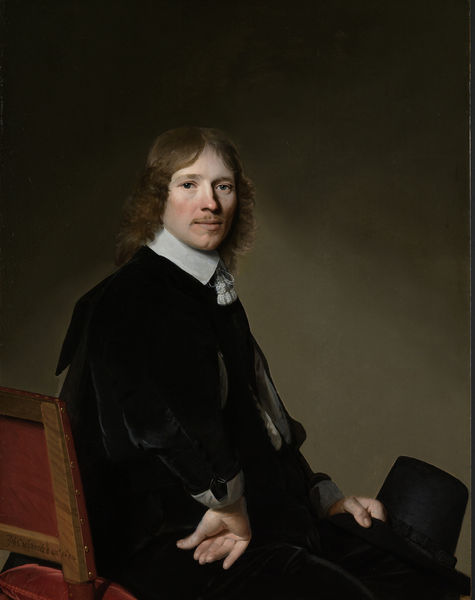
Titel: Eduard Wallis (1621-1684)
Künstler: Johannes Cornelisz. Verspronck
Standort: Amsterdam
Institution: Rijksmuseum
Schlagwörter: gemälde, hand, haut, mann, weiß, sitzen, braun, hut, mund, nase, orange, schwarz, stuhl, blick, rot, zylinder, anzug, bart, hose, augen, gesicht, kragen, porträt, haare, sitzend, locken, klar, wangen, farbe, bank, chair, cushion, hands, hat, red, velvet, white, black, collar, dark, dress, formal, hair, lace, nose, old, painting, polster, portrait, robe, schnurbart, seated, sit, sitting, wall, looking, brown, wooden, kordel, schnauzer, nd, wood, man, aufgestützt, red hair, young, eyes, male, suit, uniform, light, shadow, chin, coat, curls, jacket, british, tie, person, blush, clothes, close, eye, fingers, figure, long hair, paint, dutch, cheek, holland, gentleman, shirt, realistic, protestant, gesiht, mustache, moustache, knee, posed, amisch, black dress, serious, van gogh, hip, bommeln, ruffle, furniture, holding, cuffs, herr, porttrait, curly, pilgrim, lawyer, red chair, protrait, law, 17th century, puritan, intense, sight, solitude, dimple, judge, had, glimmer, niederlande, graf, posing, mustaches, graduate, cleft, niderlande, barocco, schwarzblick, glint, mustaques, clark, glancing